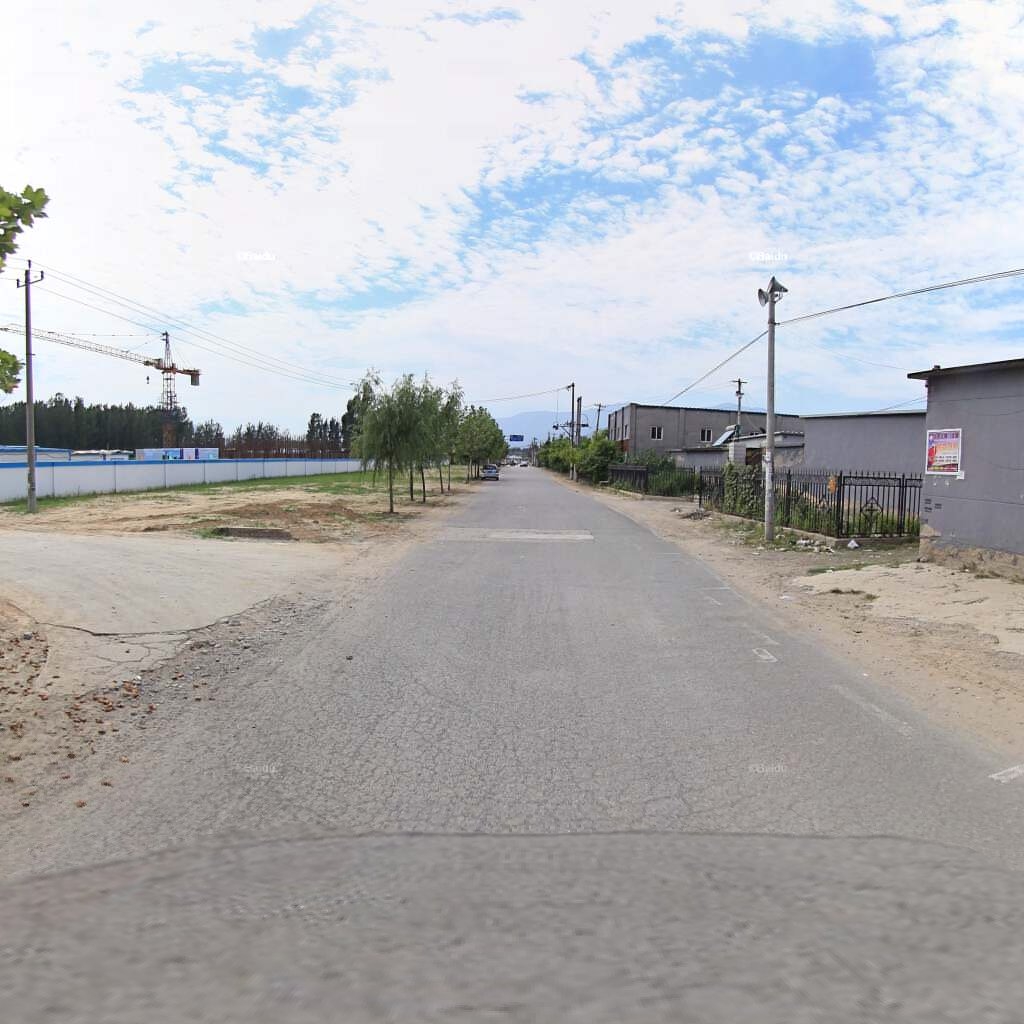
Region: Haidian
Road damage annotations: alligator crack